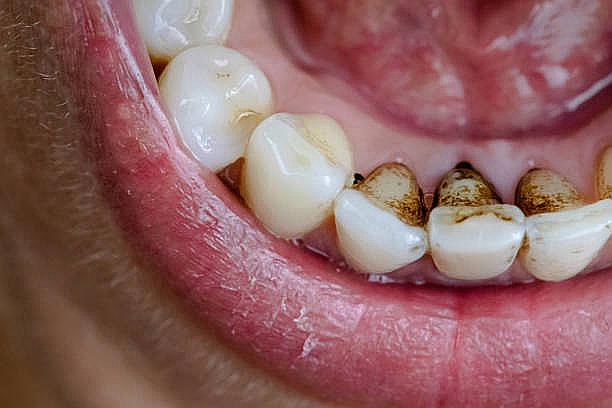
Condition: Calculus